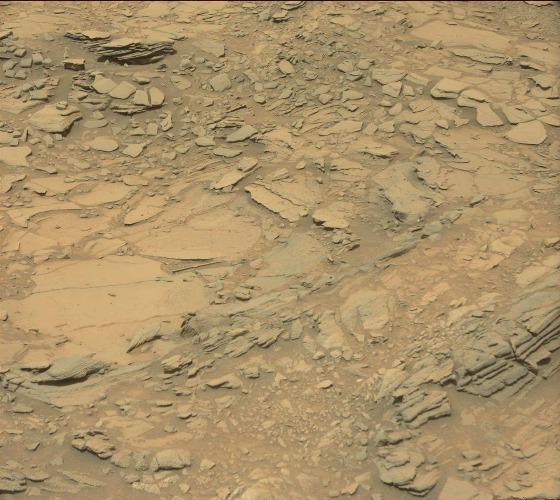
Terrain classes present: Bedrock, Gravel / Sand / Soil, Rock, Shadow